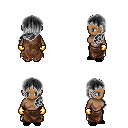
a pixel art fantasy rpg character, female body template, human, dark skin, brown tattered cape, robe skirt, gray left-swept hairstyle, gold gloves, black slippers, four views (front, back, left, right), 2x2 character sprite sheet, small pixel art, hard edges, no anti-aliasing